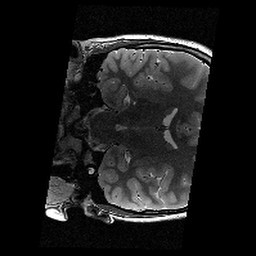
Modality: T2w
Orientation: coronal
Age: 13
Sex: male
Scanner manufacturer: siemens
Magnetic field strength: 3 T
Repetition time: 9.23 s
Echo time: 0.067 s